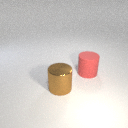
large red rubber cylinder behind large brown metal cylinder